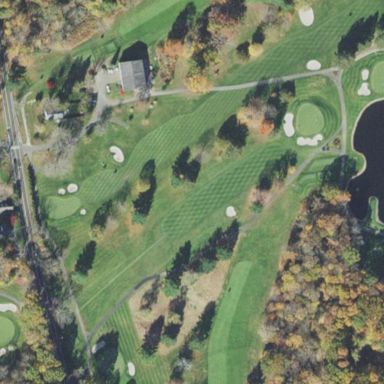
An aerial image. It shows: Golf fairway surrounded by grass.